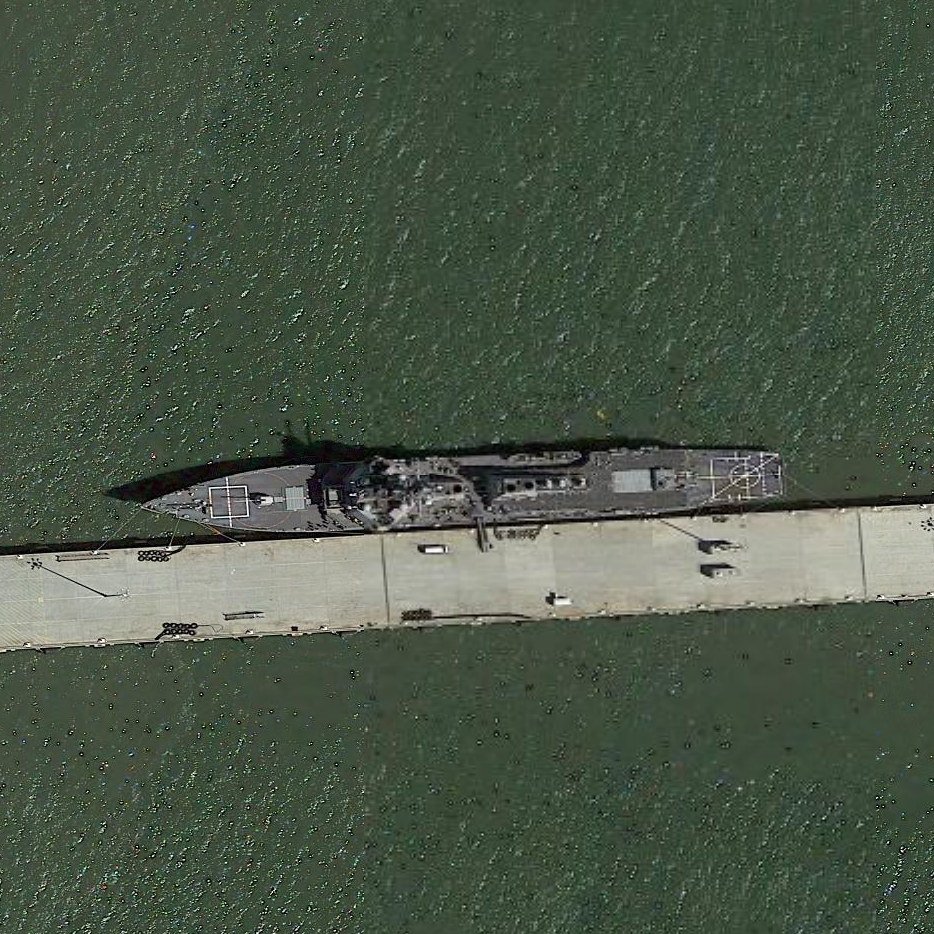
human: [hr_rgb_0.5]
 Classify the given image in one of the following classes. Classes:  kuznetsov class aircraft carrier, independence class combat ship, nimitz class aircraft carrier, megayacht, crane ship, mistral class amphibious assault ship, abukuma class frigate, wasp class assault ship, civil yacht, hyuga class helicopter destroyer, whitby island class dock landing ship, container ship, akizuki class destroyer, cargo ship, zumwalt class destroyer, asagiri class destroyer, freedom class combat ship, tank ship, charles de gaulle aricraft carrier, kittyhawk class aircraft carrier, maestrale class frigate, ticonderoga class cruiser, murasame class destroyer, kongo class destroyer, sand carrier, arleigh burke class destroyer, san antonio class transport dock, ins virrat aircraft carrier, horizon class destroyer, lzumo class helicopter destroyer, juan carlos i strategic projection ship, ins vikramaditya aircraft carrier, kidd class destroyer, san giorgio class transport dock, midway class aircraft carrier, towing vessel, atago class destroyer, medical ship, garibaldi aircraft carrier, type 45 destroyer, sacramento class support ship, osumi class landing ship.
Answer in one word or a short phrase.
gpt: Arleigh Burke class destroyer